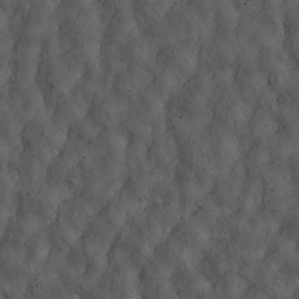
Label: non_frost